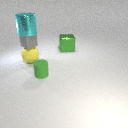
large yellow rubber sphere below small gray rubber cube